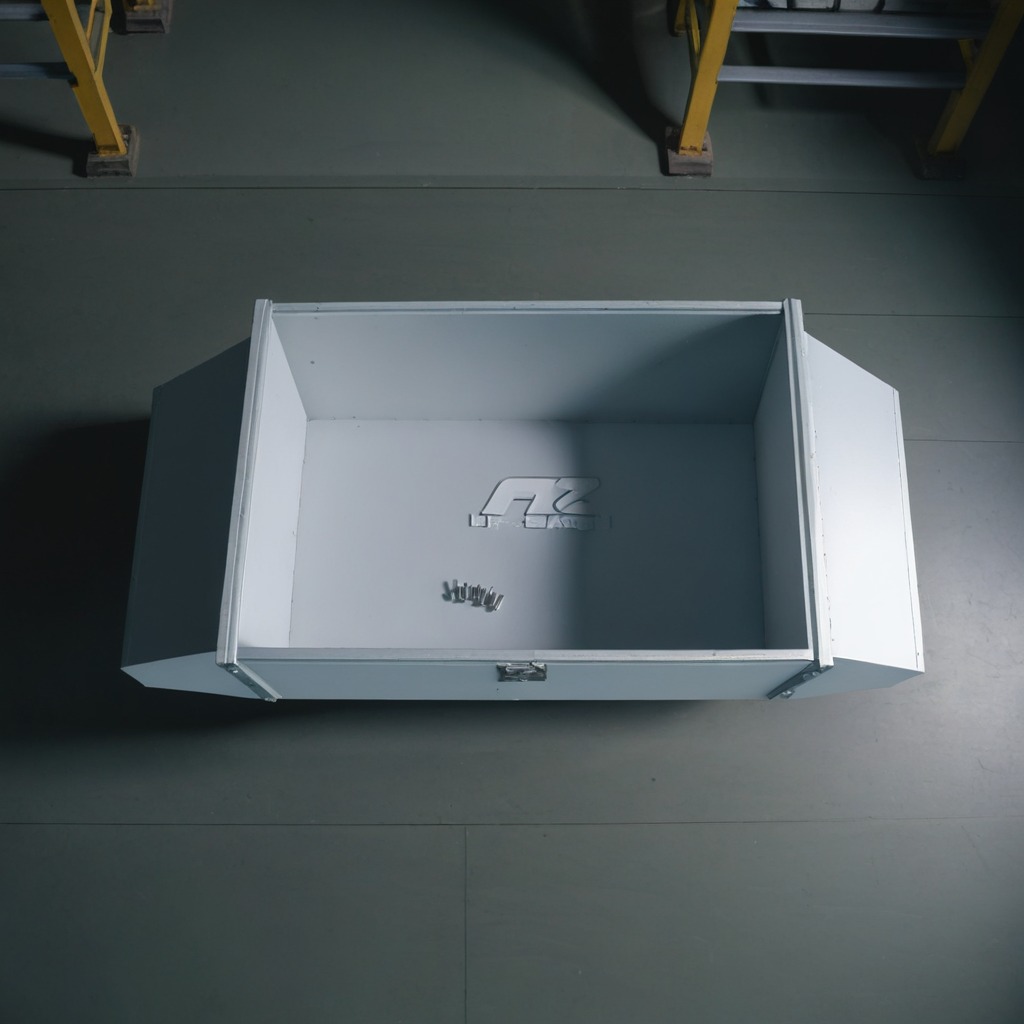
A coiled metal spring lies on the toolbox surface in an airplane hangar workshop.